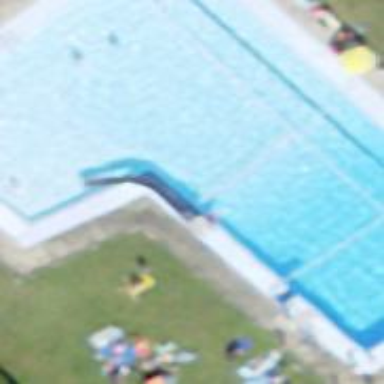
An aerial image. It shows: Swimming pool area designated for leisure and sports activities.